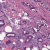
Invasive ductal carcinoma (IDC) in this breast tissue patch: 1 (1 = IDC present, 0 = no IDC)